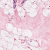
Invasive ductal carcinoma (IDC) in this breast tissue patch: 0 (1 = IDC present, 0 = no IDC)